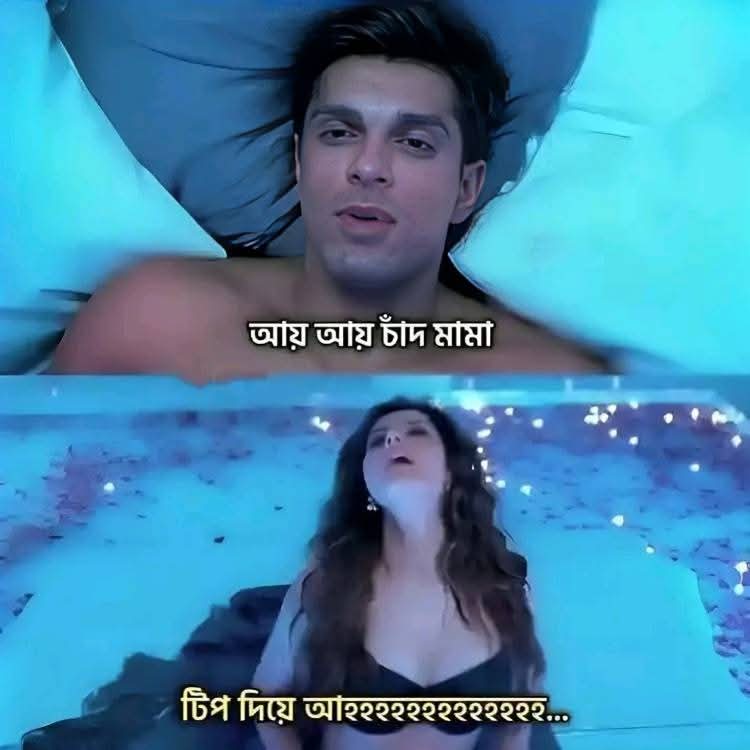
Text: আয় আয় চাঁদ মামা
টিপ দিয়ে আহহহহ२२२२२२२२२...
Label: Non Hate